Question: I have some query that is working correctly but I just copied exact code without any modification to a new Generic Handler (ashx) file and I'm getting an error. This is the code:
'''
System.Collections.Generic.List<ChartPrice> ChartPrices =
new System.Collections.Generic.List<ChartPrice>();
using (DatabaseDataContext db = new DatabaseDataContext())
{
ChartPrices = (from p1 in db.Prices
join p2 in db.Prices on p1.Date equals p2.Date
where p1.ProductId == -1 && p1.Id != p2.Id
orderby p1.Date descending
select new ChartPrice {
Price1 = p1.Amount.ToString(),
Price2 = p2.Amount.ToString(),
Date = (DateTime)p1.Date })
.Take(30).ToList();
}
'''
And this is the error:
> Error 33 Could not find an implementation of the query pattern for source type 'System.Data.Linq.Table'. 'Join' not found. Are you missing a reference or a using directive for 'System.Linq'?
I get a red line under the first db.Prices ('ChartPrices = (from p1 in db.Prices')

Is there something I can do to use this code in generic handler file?
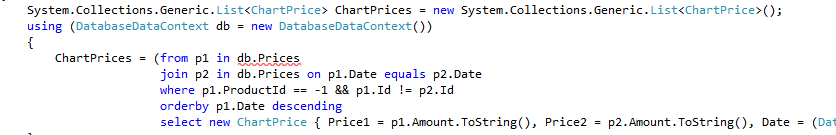
Answer: The base class does not include/use 'System.Linq' so linq expressions were not applicable for usage in code.
Note: this was solved in the comments, this answer is just for those that did not read the comments.